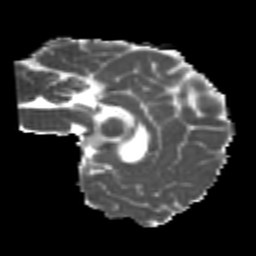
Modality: MD
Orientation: sagittal
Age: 21
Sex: male
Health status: healthy
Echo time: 0.074 s